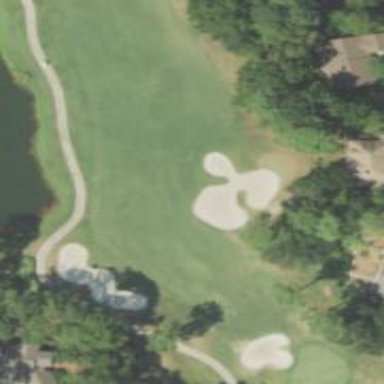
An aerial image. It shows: Golf hole.